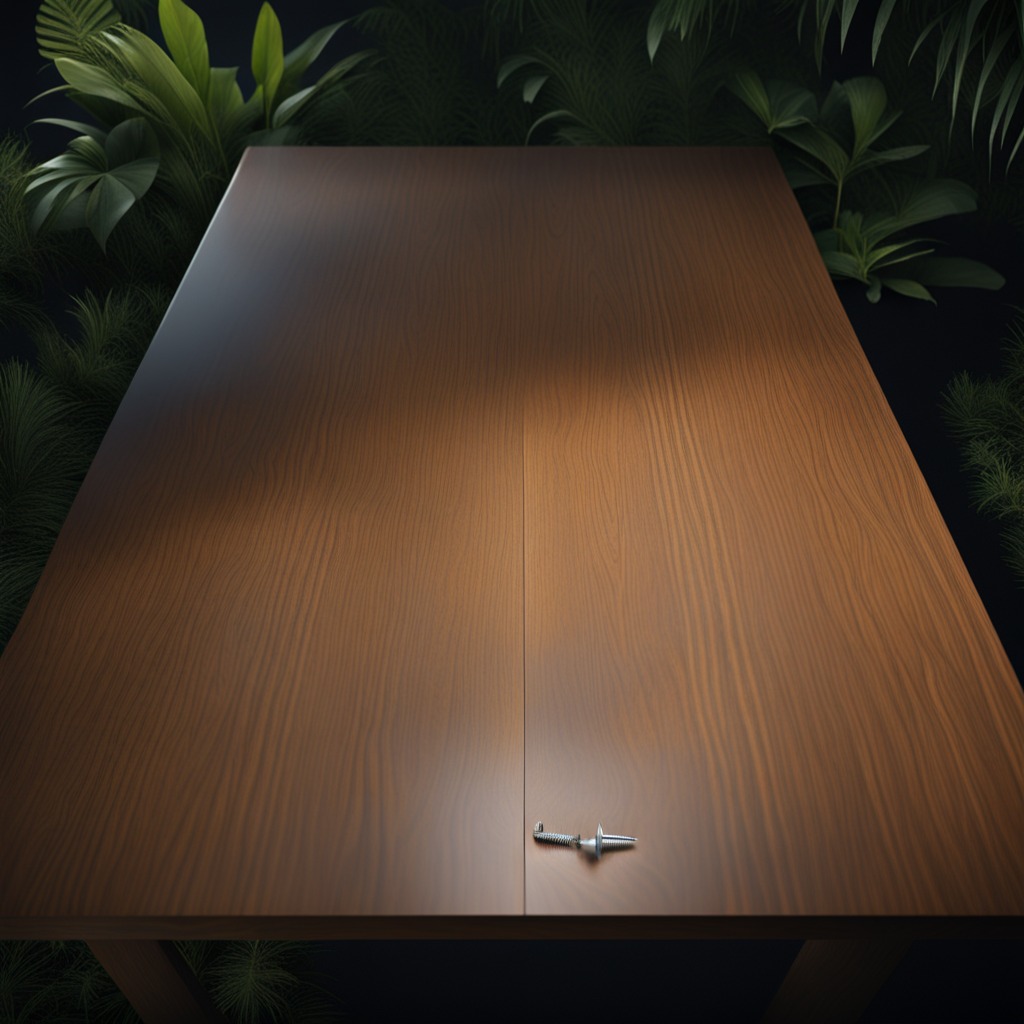
A metal screw is lying on a wooden table inside a jungle field workshop tent at night.